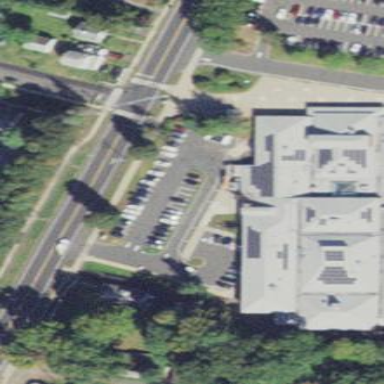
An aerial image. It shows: Parking area.